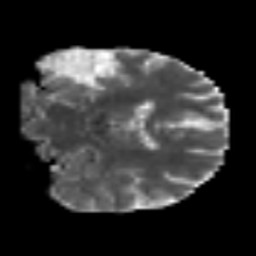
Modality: MD
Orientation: coronal
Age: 49
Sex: female
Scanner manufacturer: siemens
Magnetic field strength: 3 T
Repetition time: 6.1 s
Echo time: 0.101 s